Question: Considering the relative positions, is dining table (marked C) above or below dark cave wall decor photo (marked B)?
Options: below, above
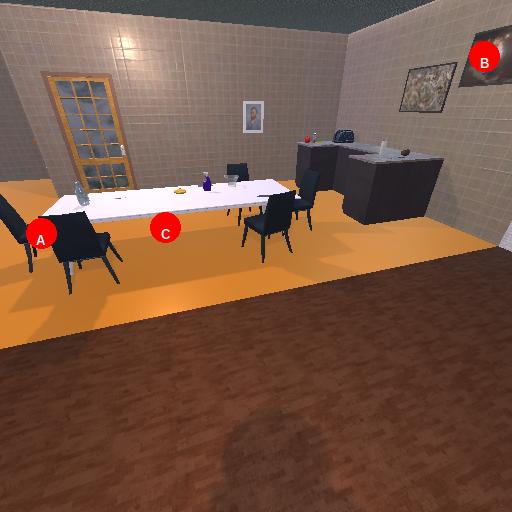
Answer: below